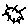
Label: sun